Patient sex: M
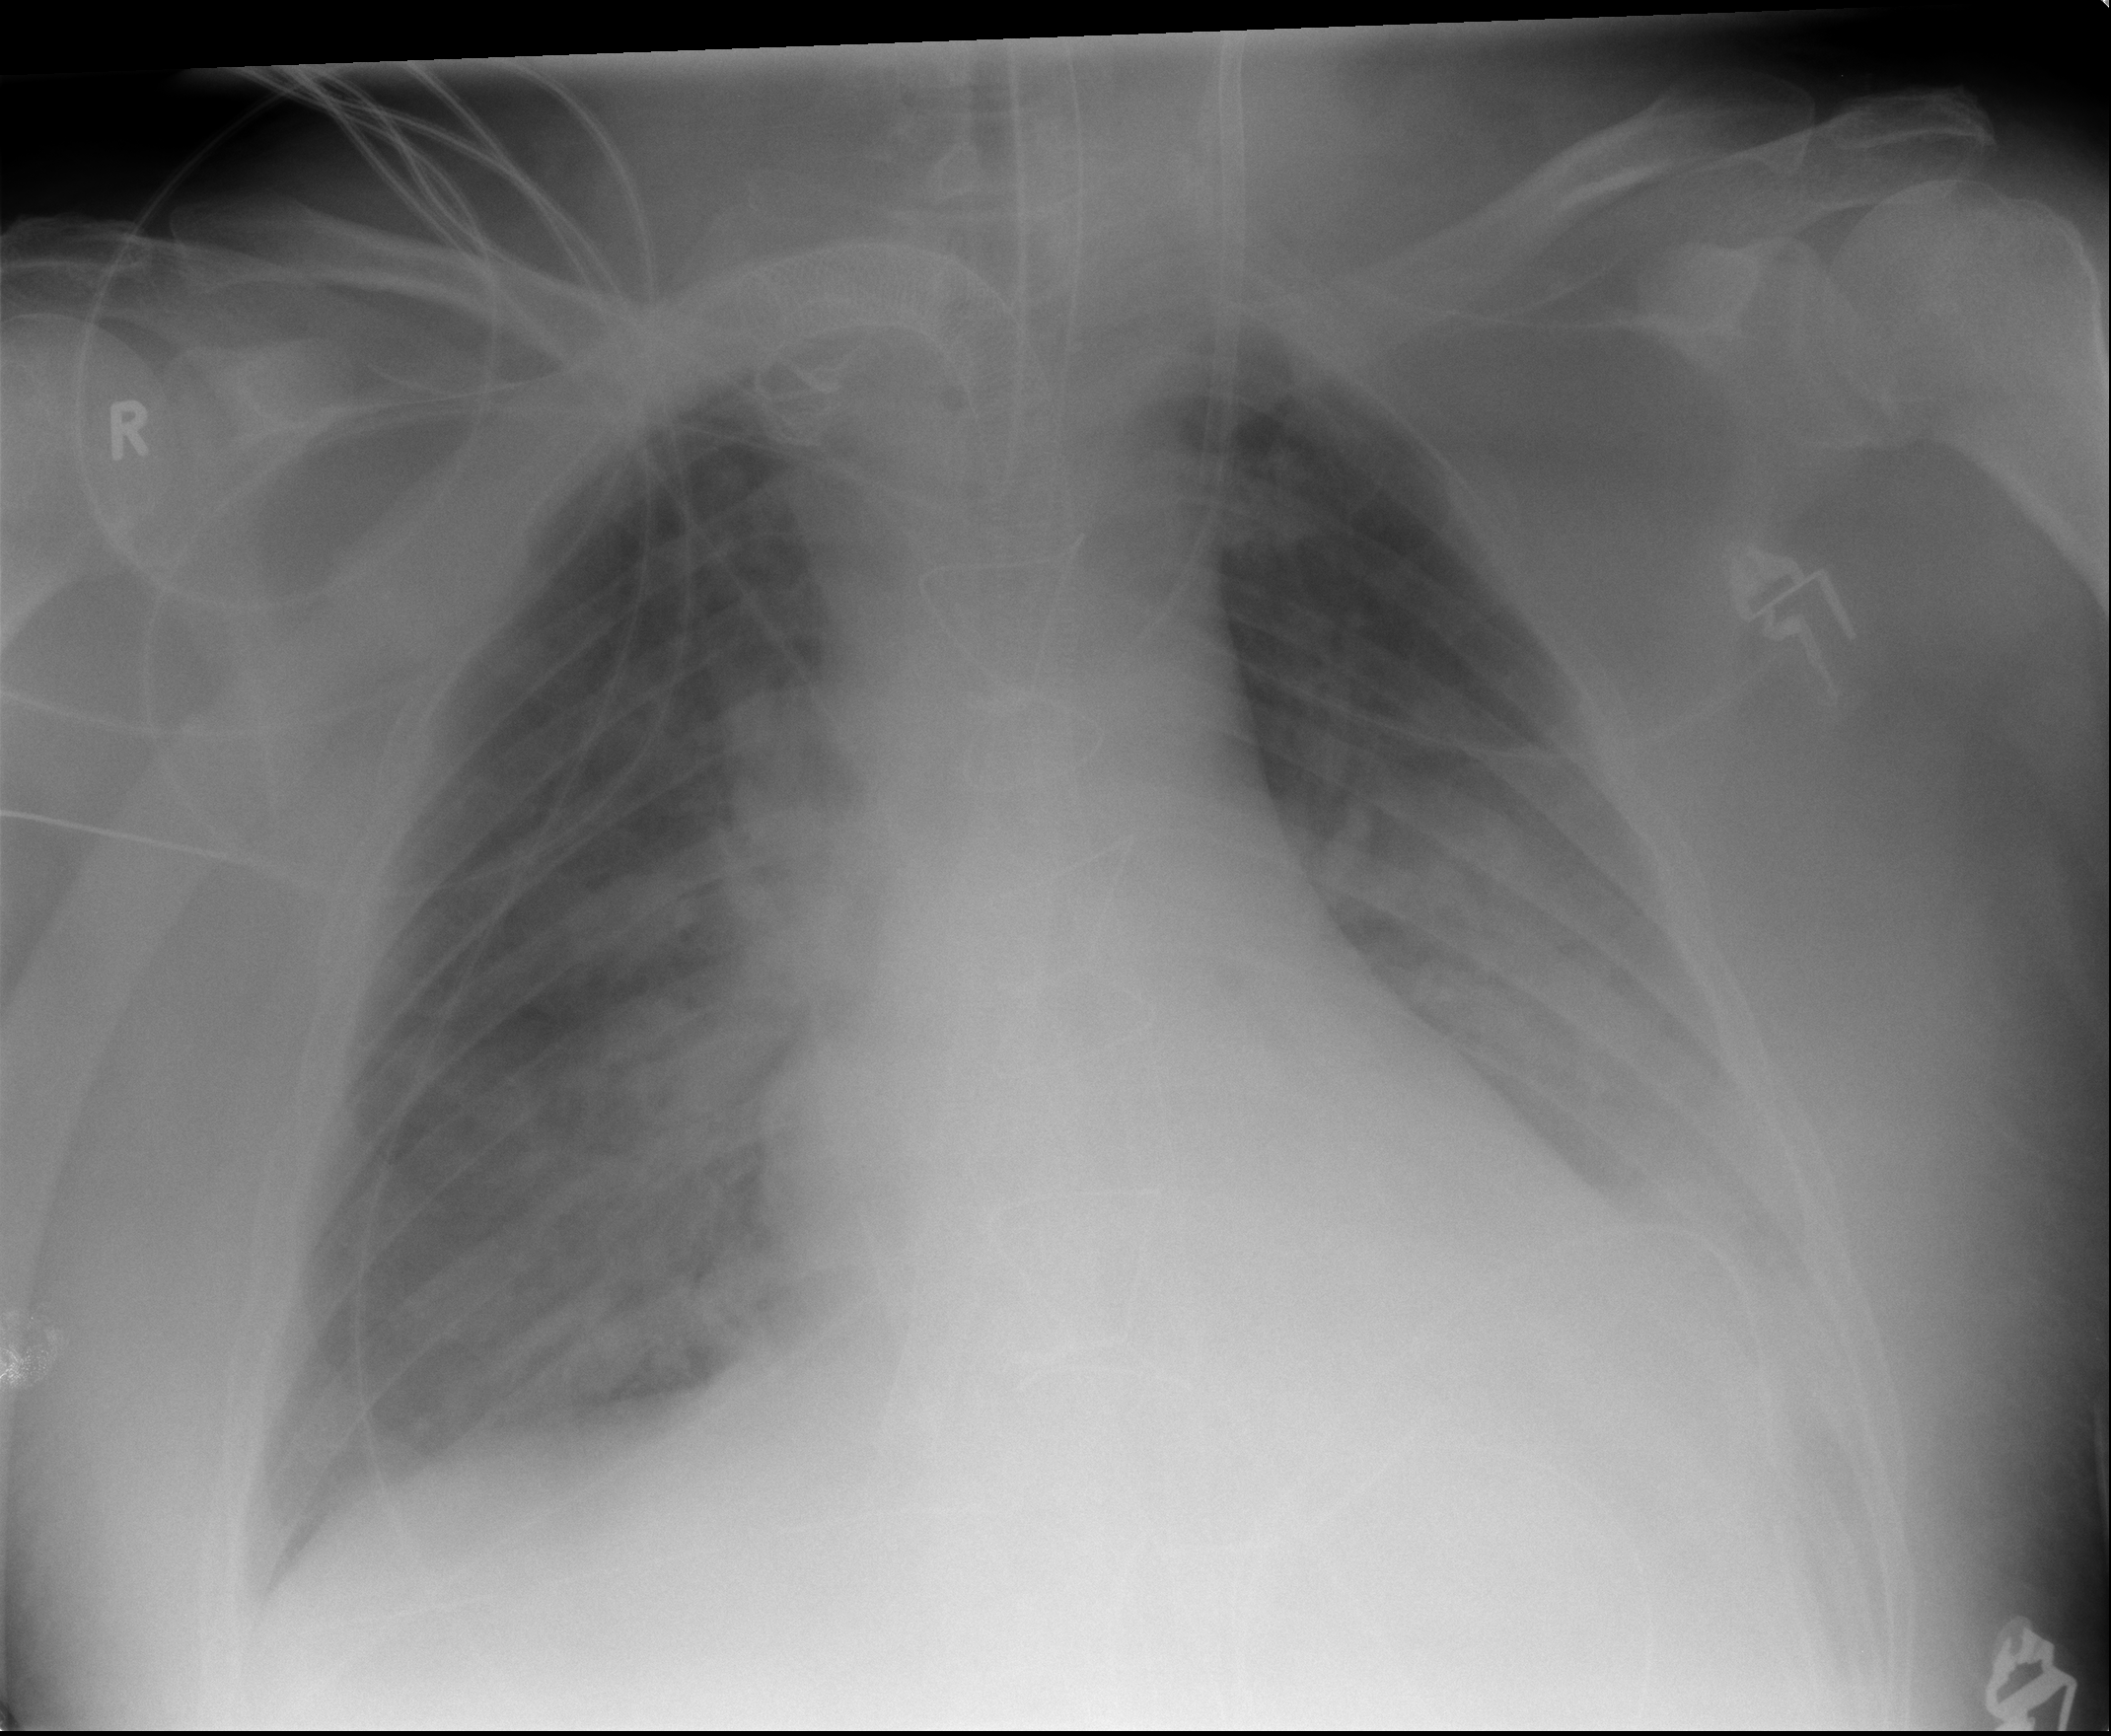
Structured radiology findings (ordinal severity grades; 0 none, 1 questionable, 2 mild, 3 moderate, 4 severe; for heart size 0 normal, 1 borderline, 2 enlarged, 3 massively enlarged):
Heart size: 2
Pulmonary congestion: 3
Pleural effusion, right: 2
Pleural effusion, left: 2
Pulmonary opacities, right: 3
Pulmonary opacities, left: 3
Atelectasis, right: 2
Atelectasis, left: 2